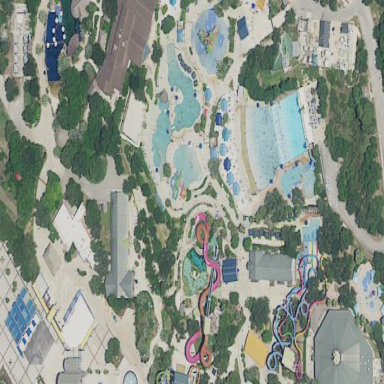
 that also qualifies as theme park for tourists."